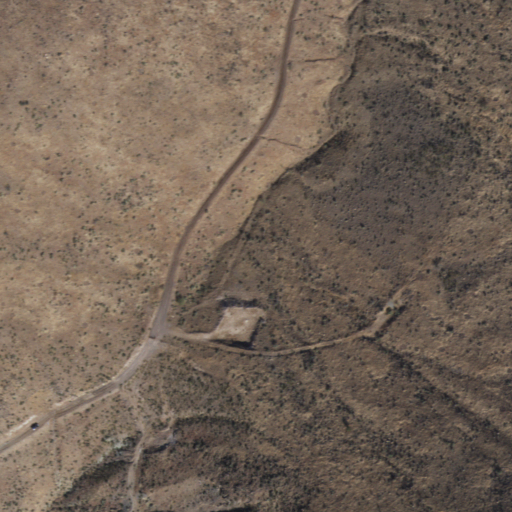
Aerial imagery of gap in Arizona named Solomon Pass containing only shrub